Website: bh-photo
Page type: billing-address
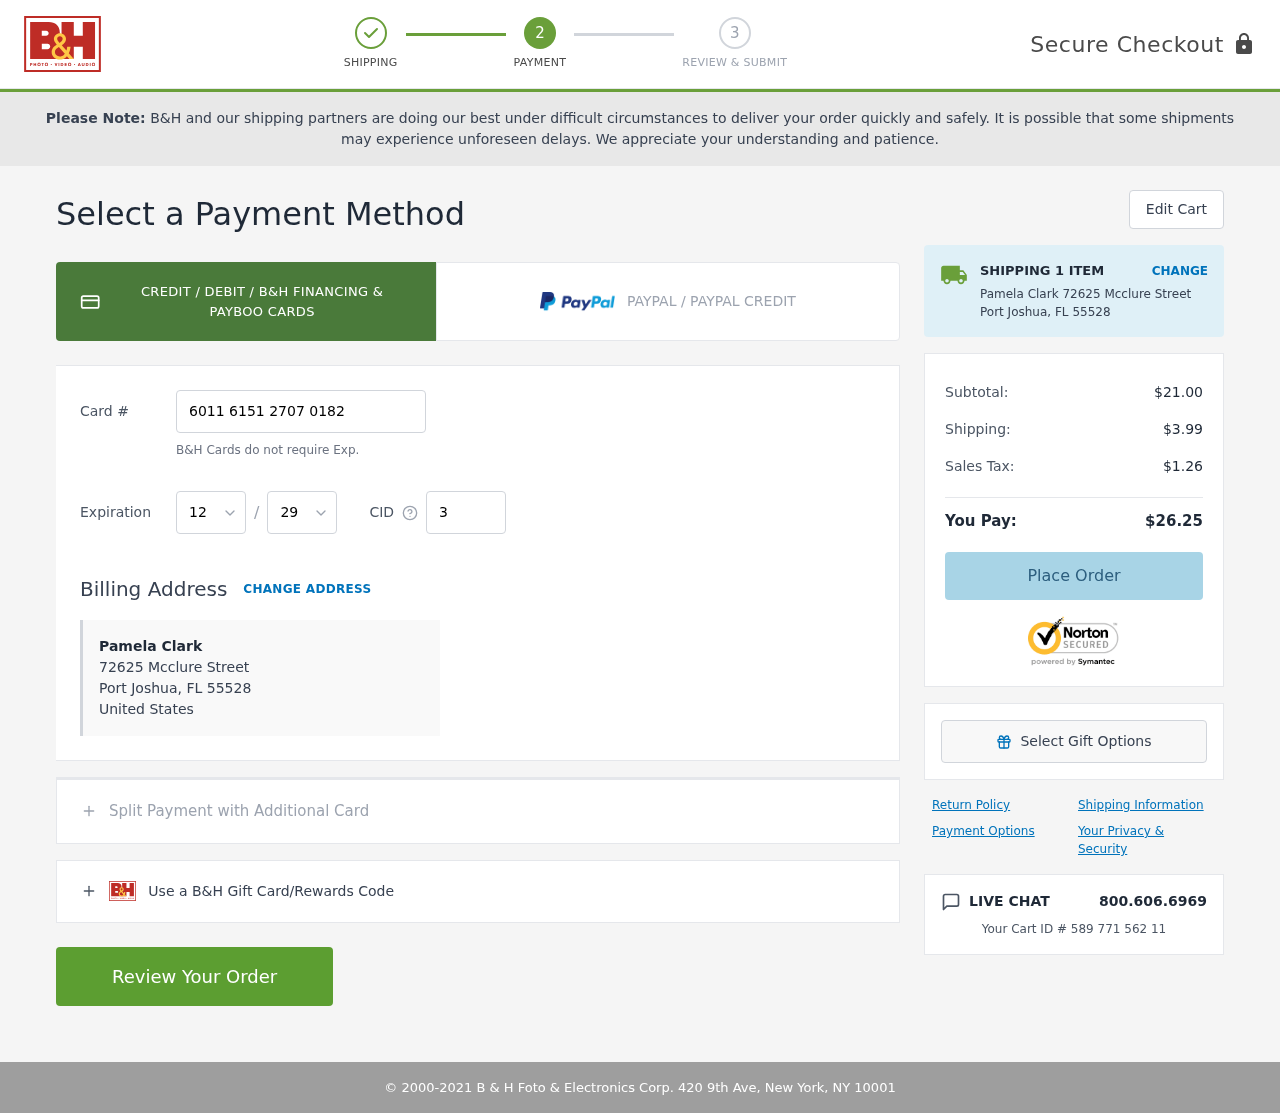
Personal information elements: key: PII_CARD_CVV
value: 360
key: PII_CARD_EXPIRY_MONTH
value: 12
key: PII_CARD_EXPIRY_YEAR
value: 29
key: PII_CARD_NUMBER
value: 6011 6151 2707 0182
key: PII_CITY
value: Port Joshua
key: PII_COUNTRY
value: United States
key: PII_FULLNAME
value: Pamela Clark
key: PII_POSTCODE
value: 55528
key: PII_STATE_ABBR
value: FL
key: PII_STREET
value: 72625 Mcclure Street
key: PII_FULLNAME2
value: Pamela Clark
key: PII_STREET2
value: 72625 Mcclure Street
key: PII_CITY_STATE_ZIP2
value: Port Joshua, FL
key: PII_POSTCODE2
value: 55528
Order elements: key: ORDER_NUM_ITEMS
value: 1
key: ORDER_SUBTOTAL
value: $21.00
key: ORDER_SHIPPING_COST
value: $3.99
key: ORDER_TAX
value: $1.26
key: ORDER_TOTAL
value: $26.25
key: ORDER_ID
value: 589 771 562 11